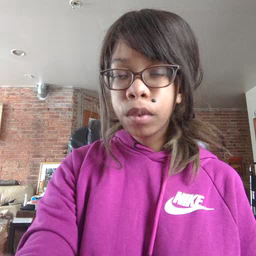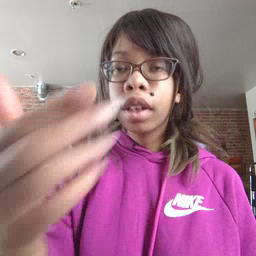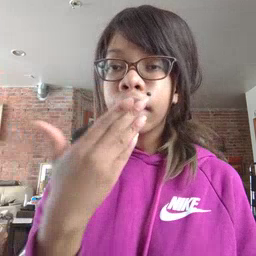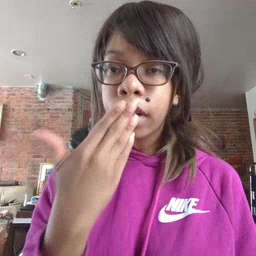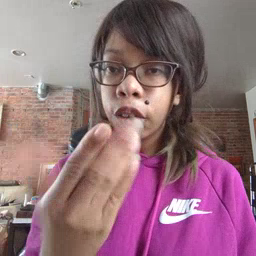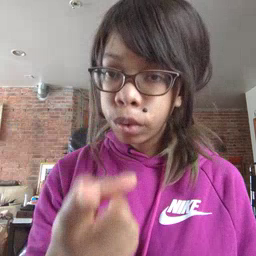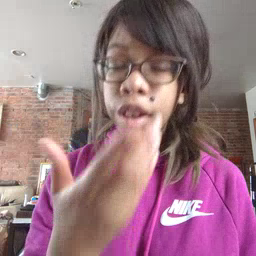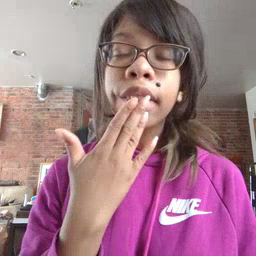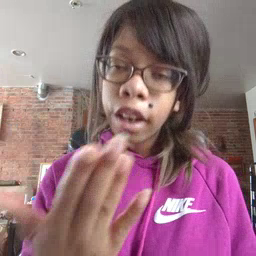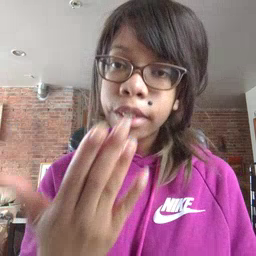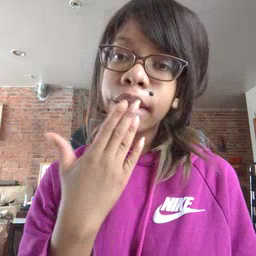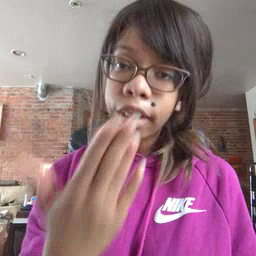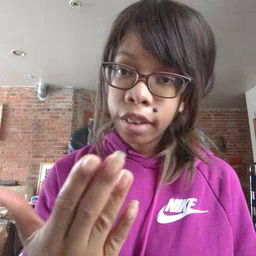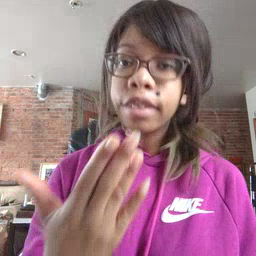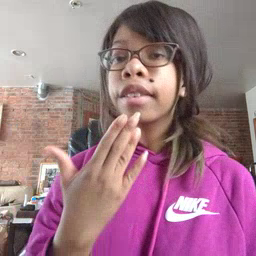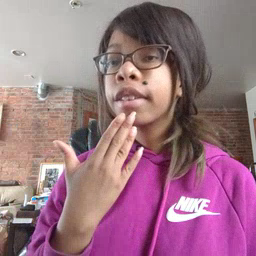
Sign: thankyou